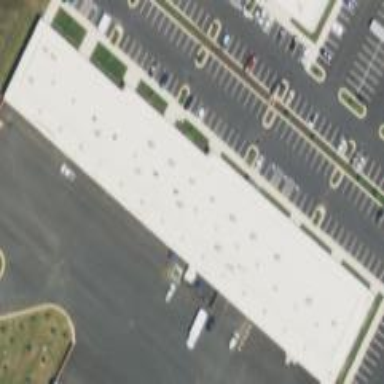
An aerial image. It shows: Building that houses bowling alley.